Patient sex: F
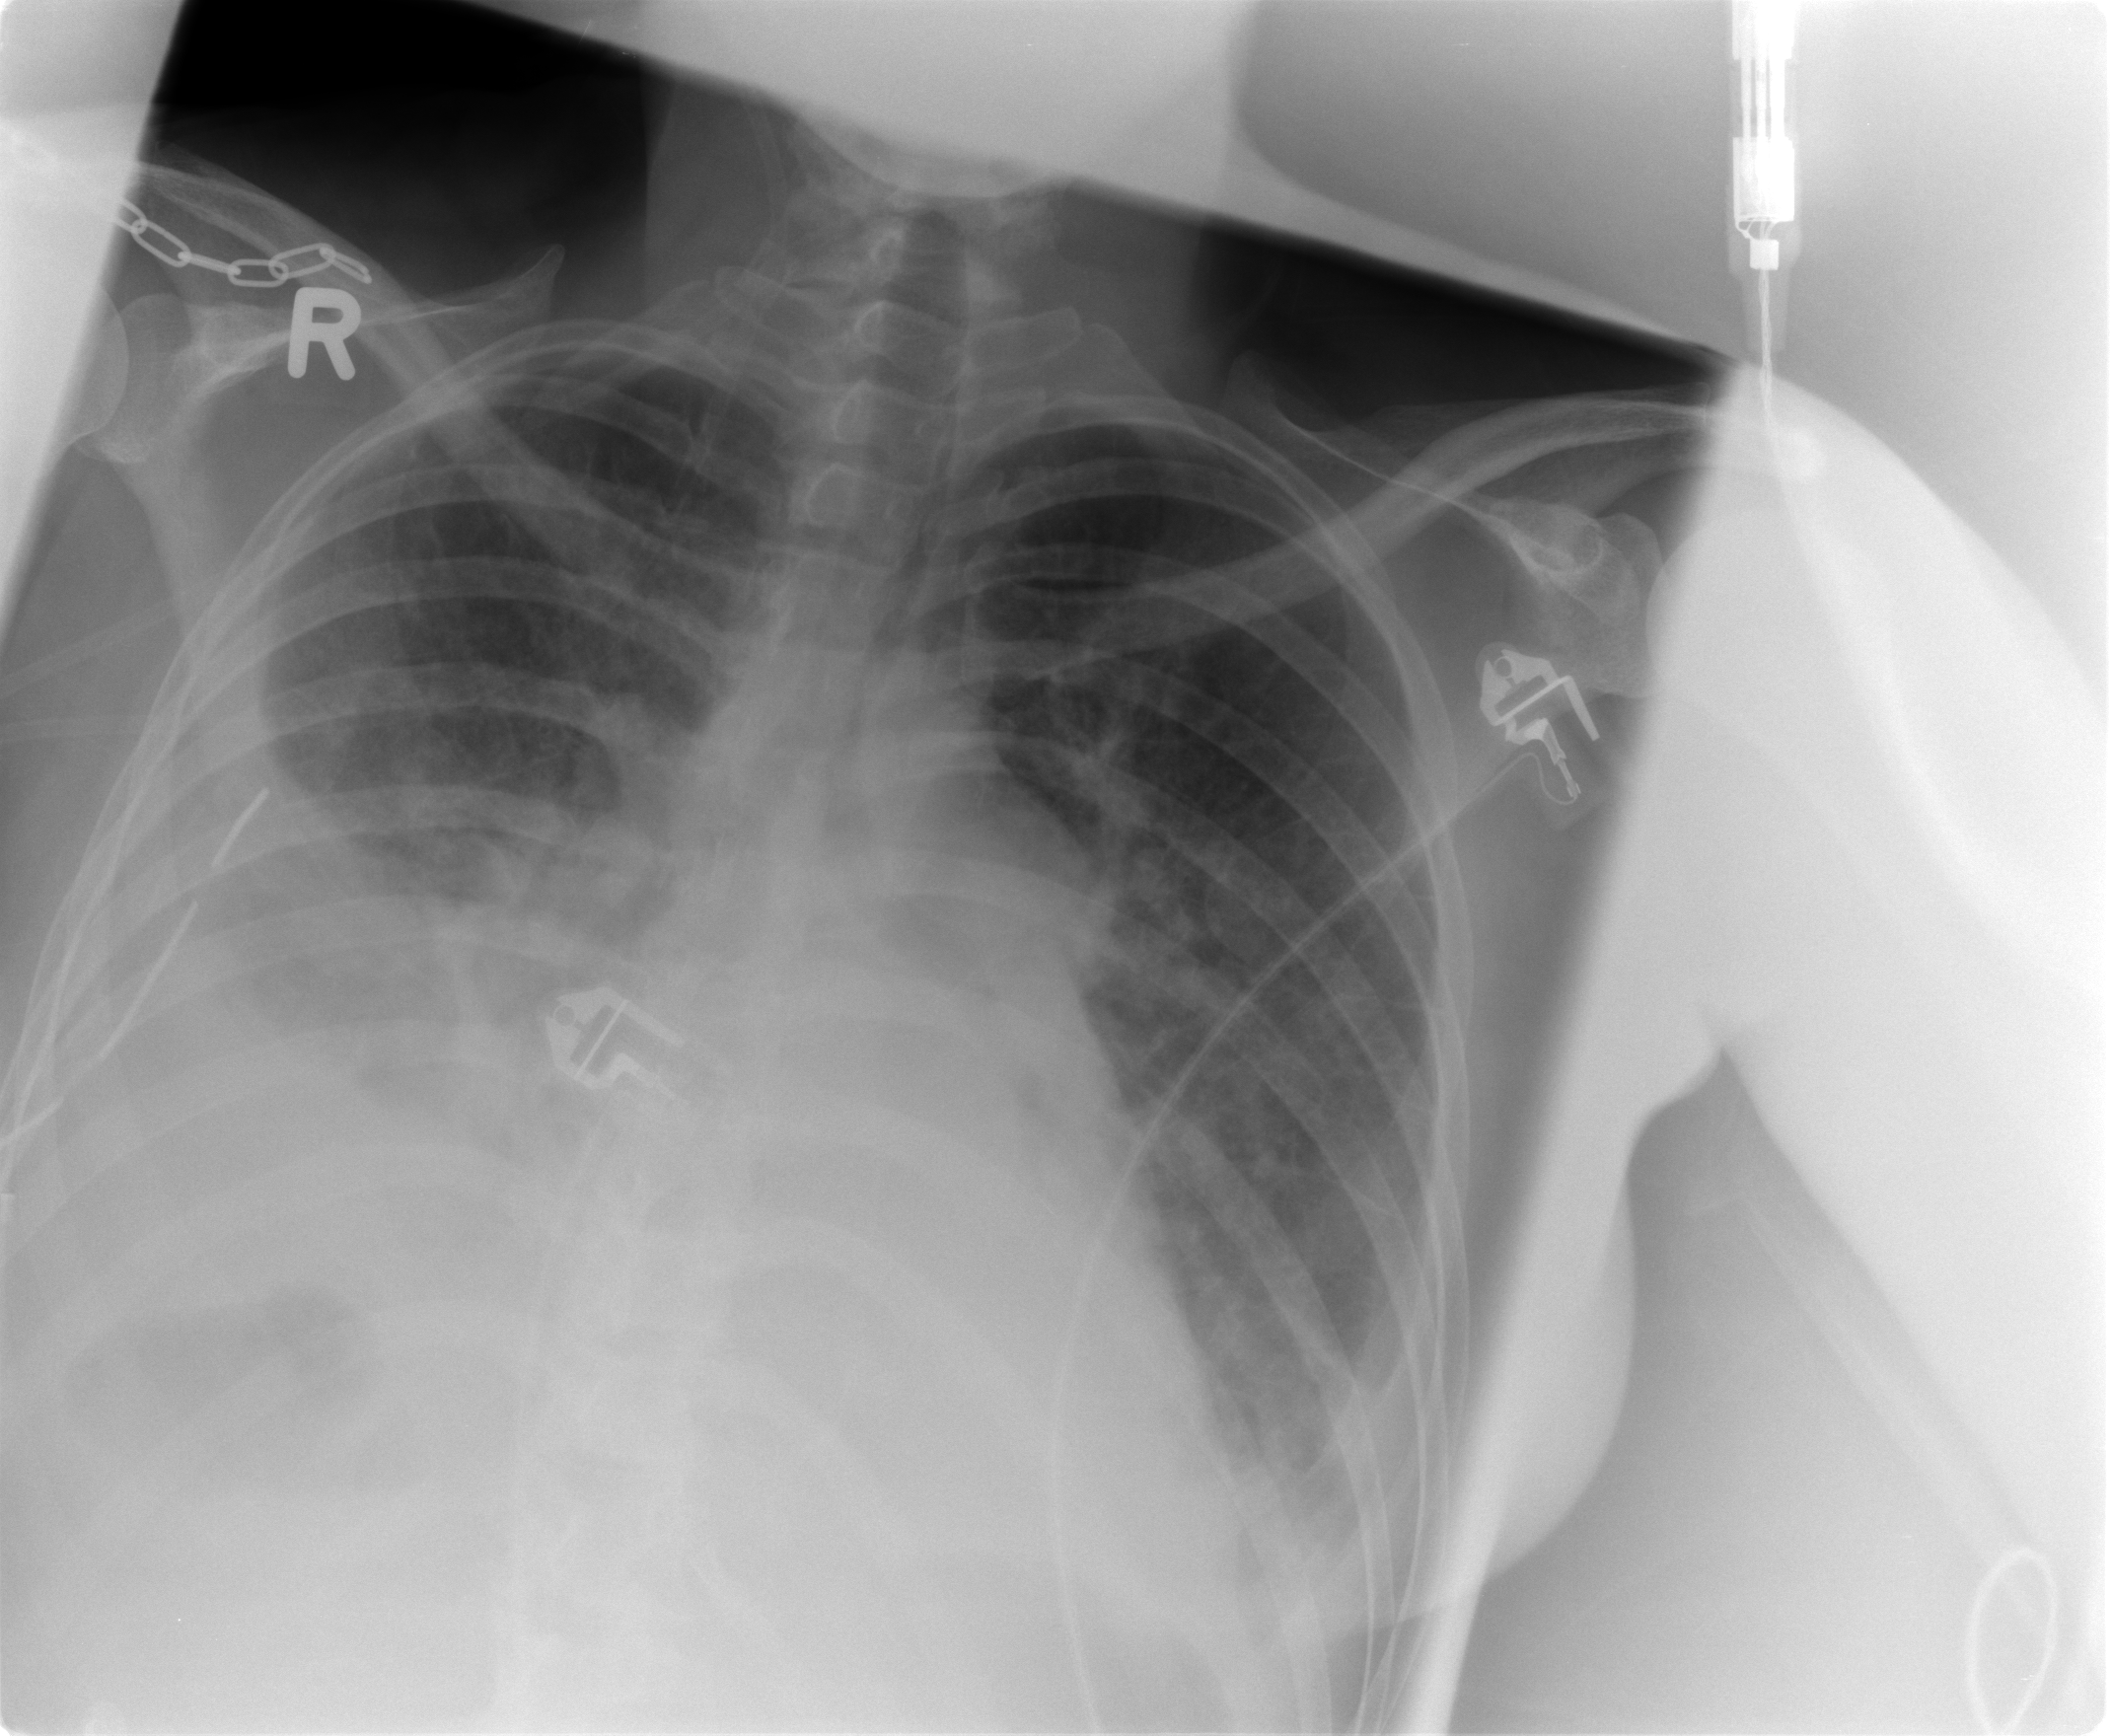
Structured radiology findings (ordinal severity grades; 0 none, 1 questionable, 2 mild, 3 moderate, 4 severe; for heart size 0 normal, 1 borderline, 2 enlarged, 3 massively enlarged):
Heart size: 2
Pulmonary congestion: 2
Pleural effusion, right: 4
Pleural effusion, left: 2
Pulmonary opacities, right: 0
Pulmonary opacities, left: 2
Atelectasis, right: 3
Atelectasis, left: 2